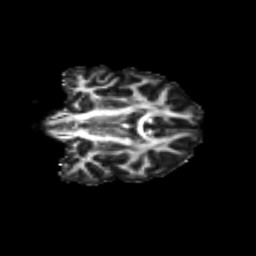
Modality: FA
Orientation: coronal
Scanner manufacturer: siemens
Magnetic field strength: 3 T
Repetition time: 9.2 s
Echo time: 0.084 s